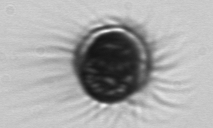
Label: Mesodinium